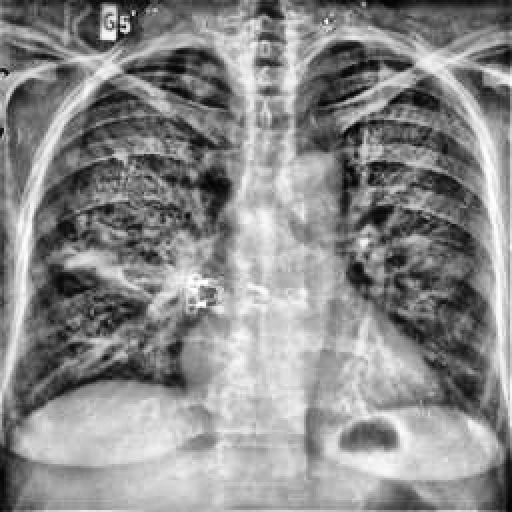
Finding: TUBERCULOSIS